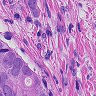
Metastatic tissue present: yes